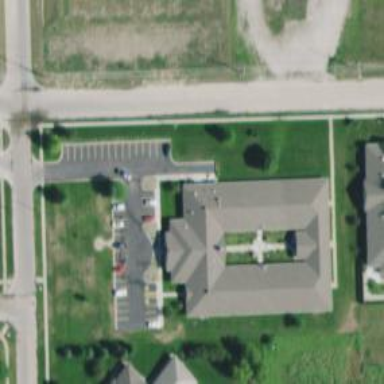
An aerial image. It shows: Nursing home.